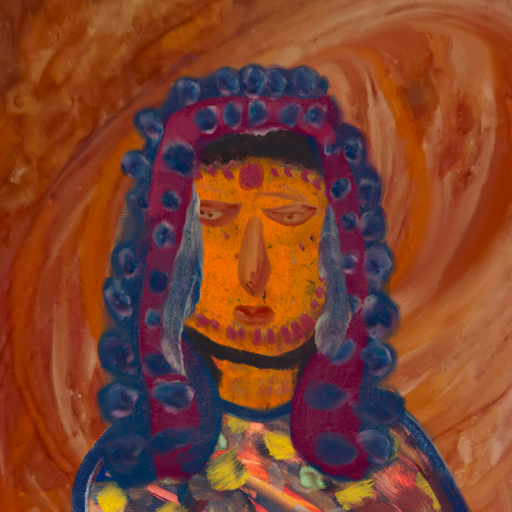
Background: Pious_Lady, Head And Neck Front: Doll, Face Front: Pious_Lady, Bust: Mother_And_Son_Mother, Hair Front: Hill_Girl, Head Accessory: Blank, Second Necklace: Blank, Necklace: Blank, Baby: Blank